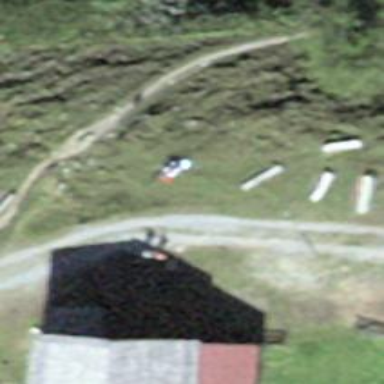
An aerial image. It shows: Weather shelter.